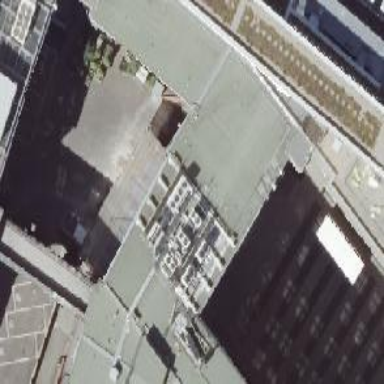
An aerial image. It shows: Office building.